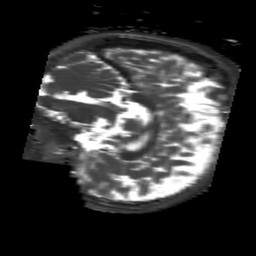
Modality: T2map
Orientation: sagittal
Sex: male
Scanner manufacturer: siemens
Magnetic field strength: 3 T
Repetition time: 4 s